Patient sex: M
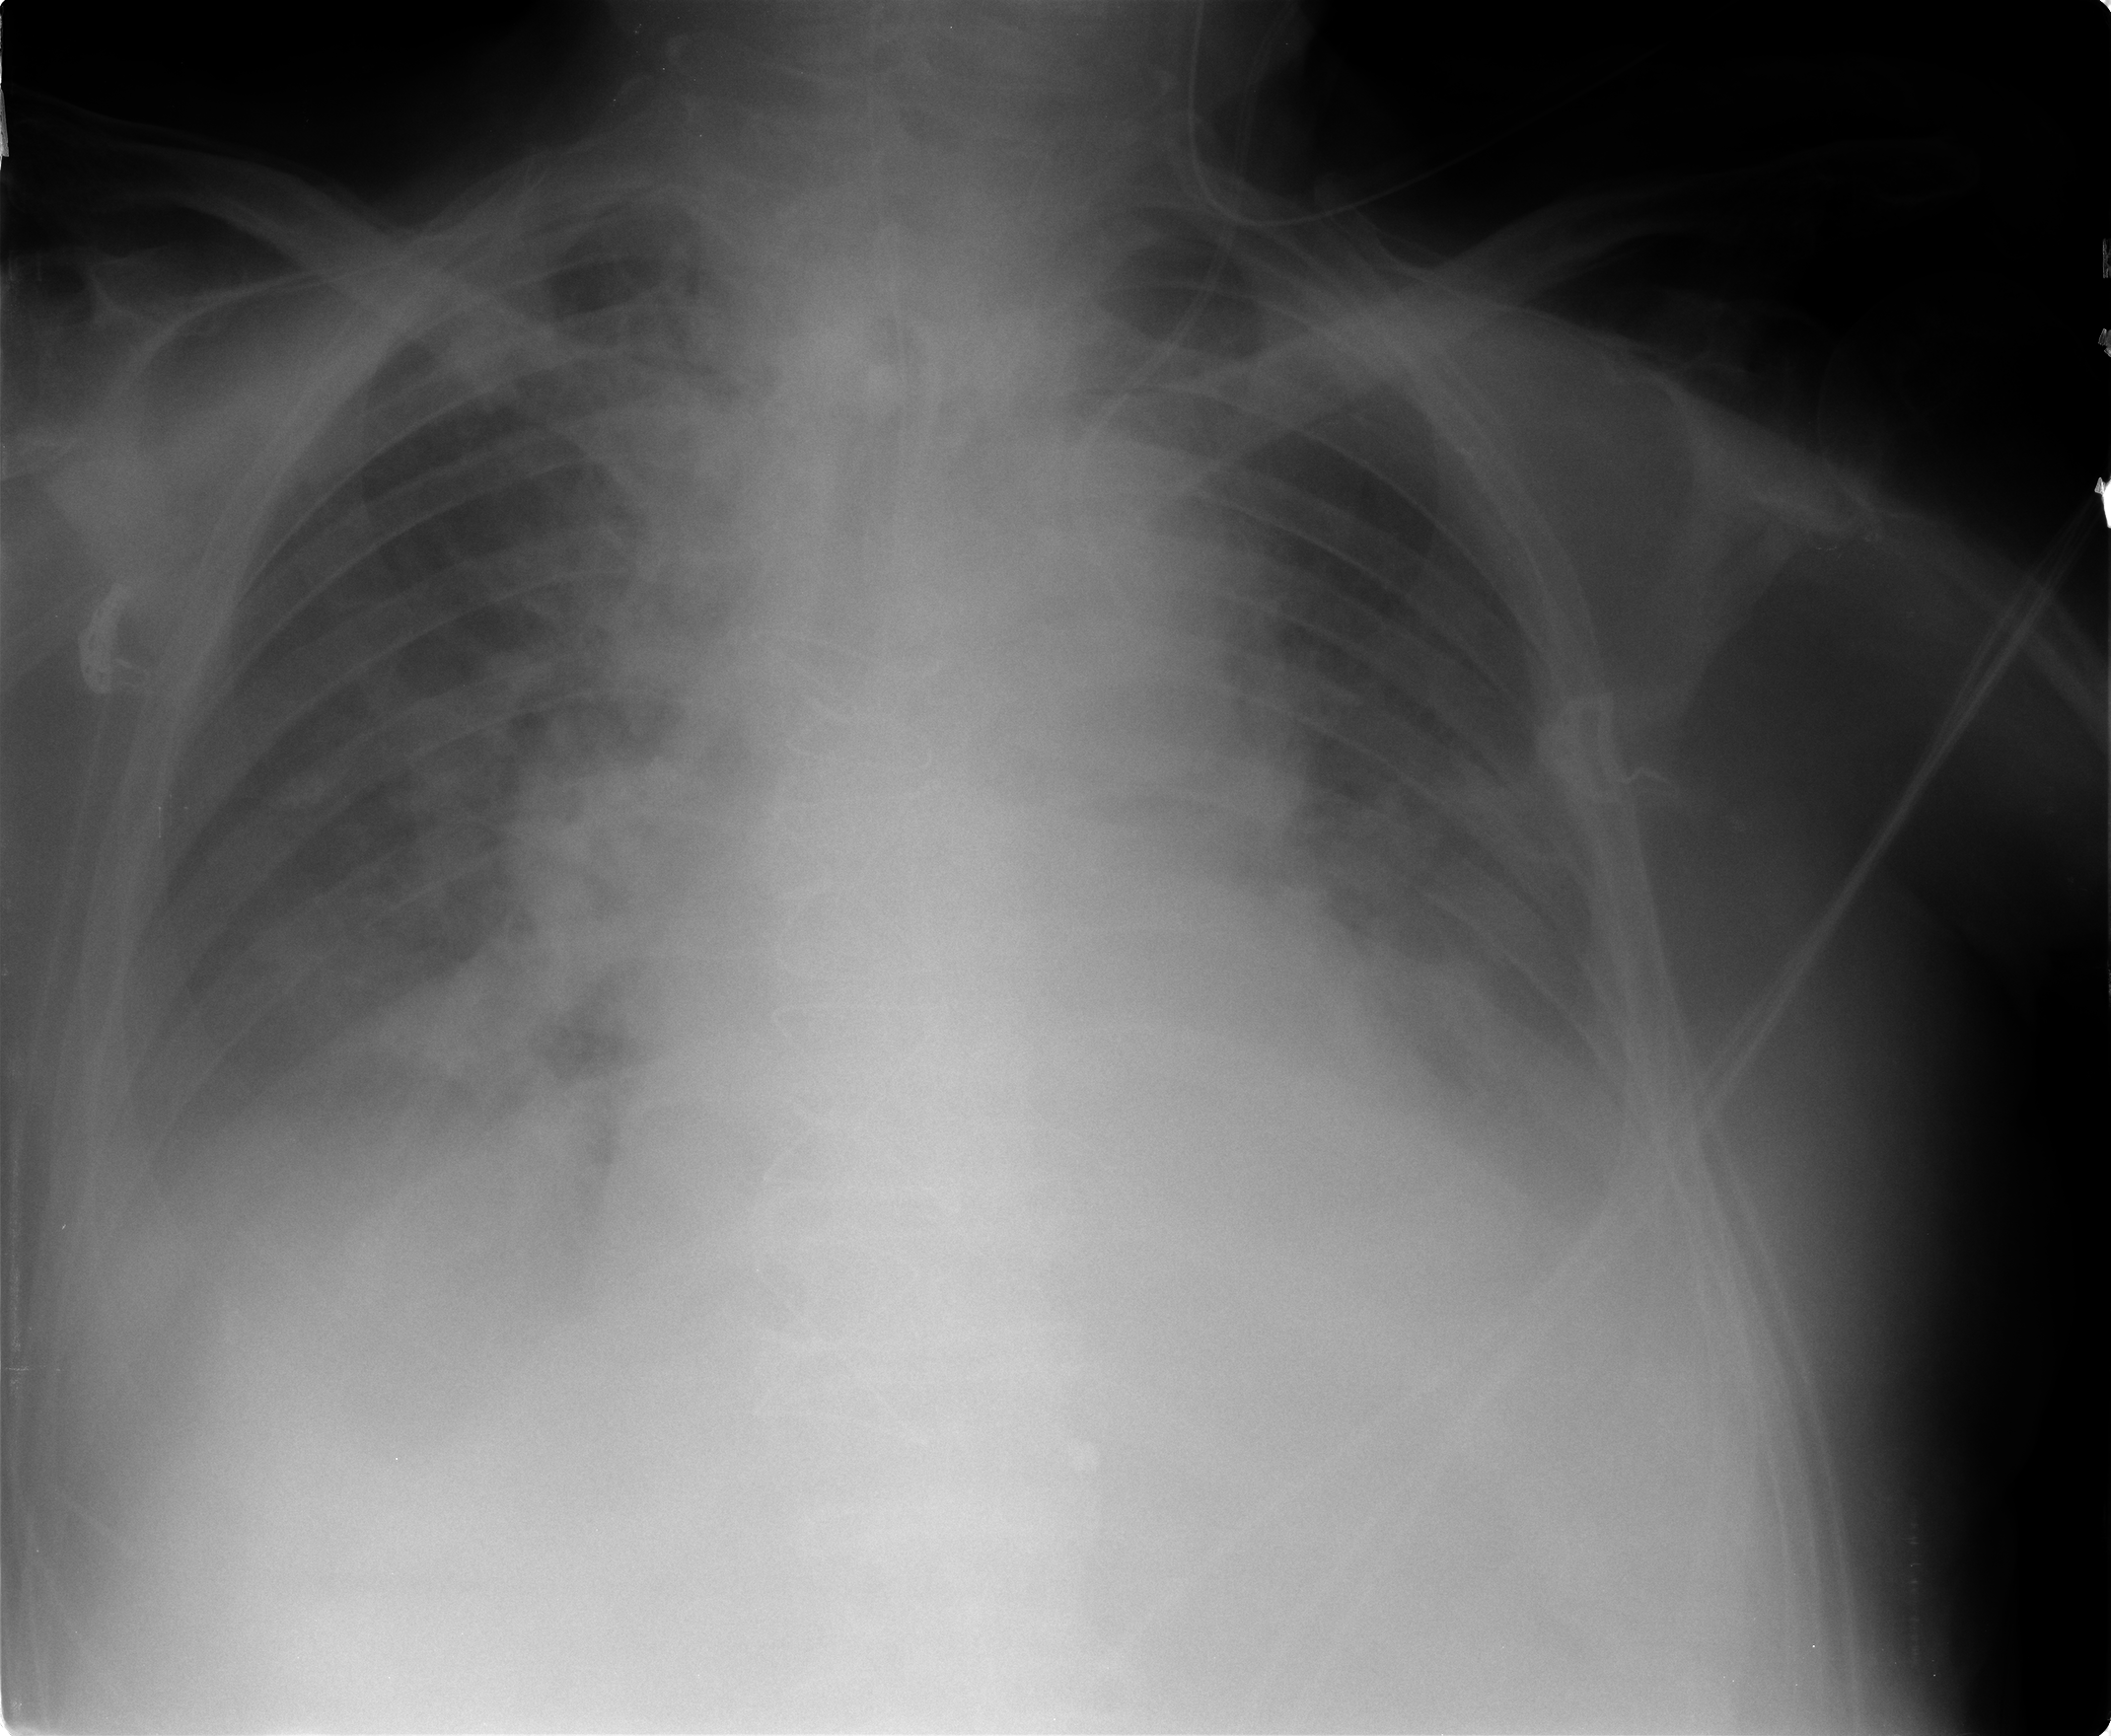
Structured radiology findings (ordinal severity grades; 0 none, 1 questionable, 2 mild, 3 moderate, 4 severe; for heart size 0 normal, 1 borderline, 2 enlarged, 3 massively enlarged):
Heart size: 2
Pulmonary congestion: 3
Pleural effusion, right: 3
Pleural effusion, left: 2
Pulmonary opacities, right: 2
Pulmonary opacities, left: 2
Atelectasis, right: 2
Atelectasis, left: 2